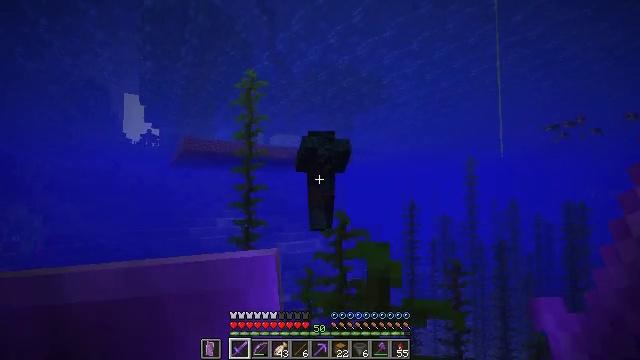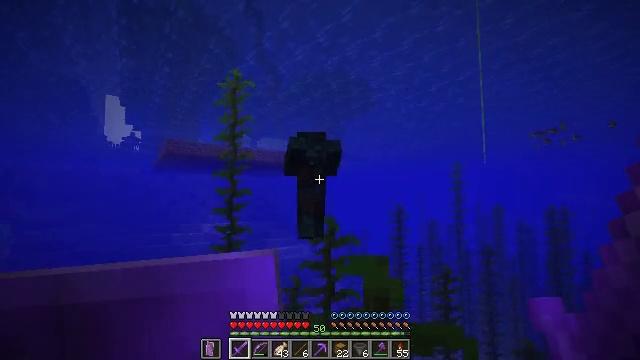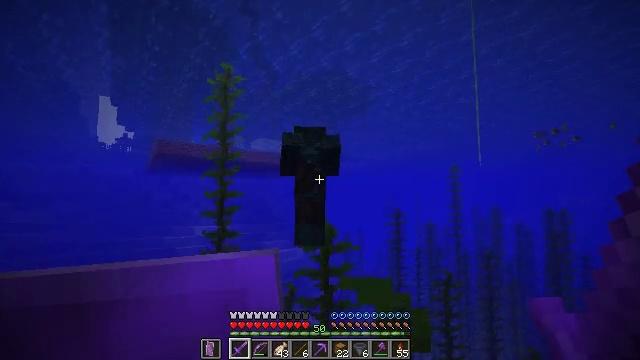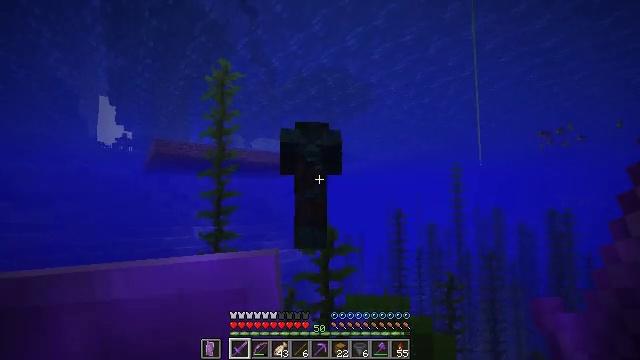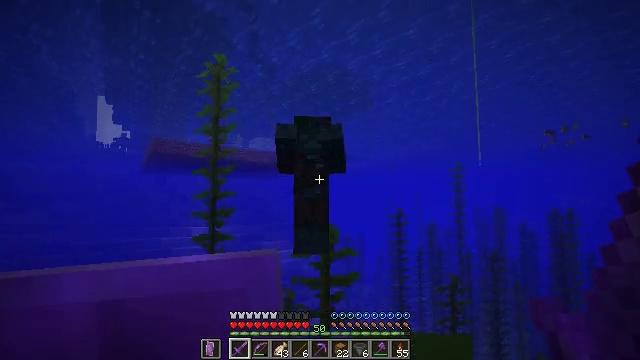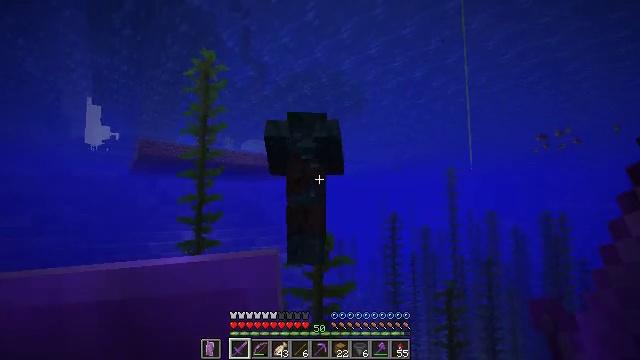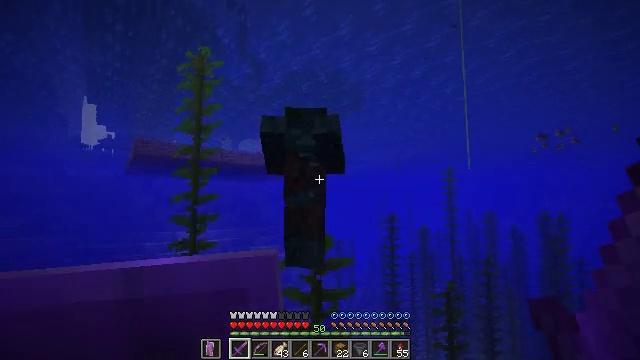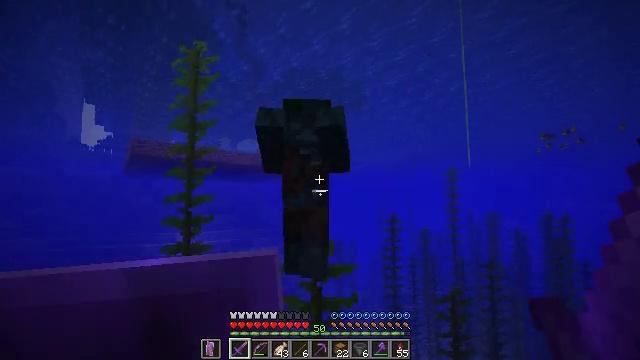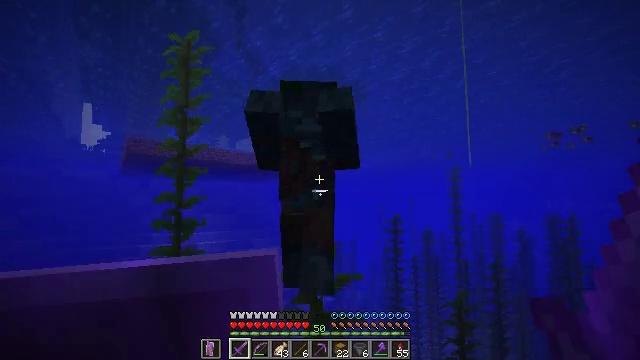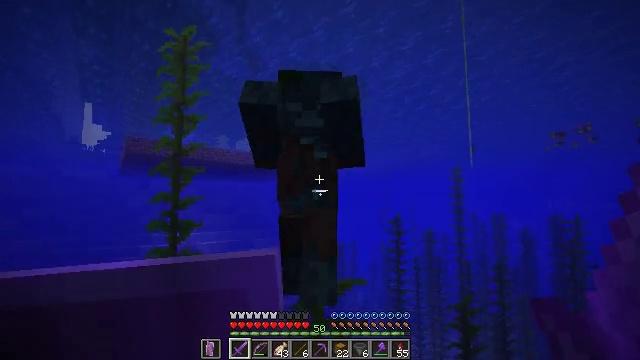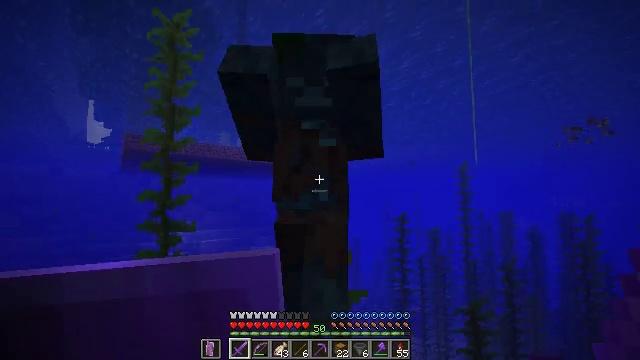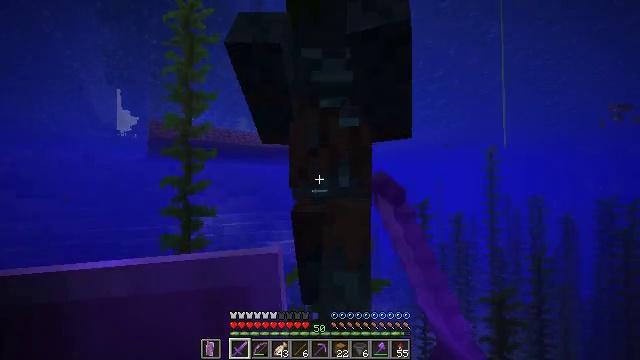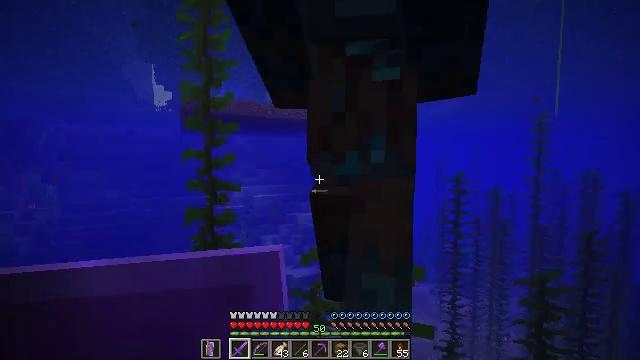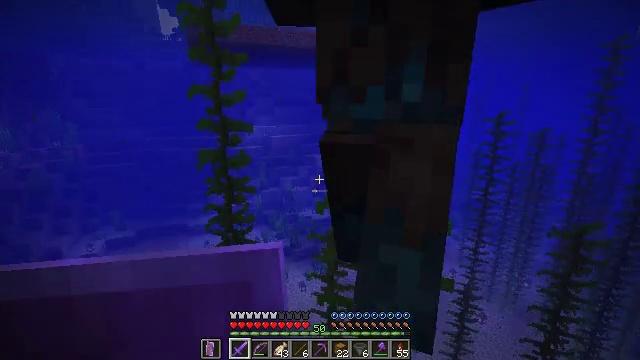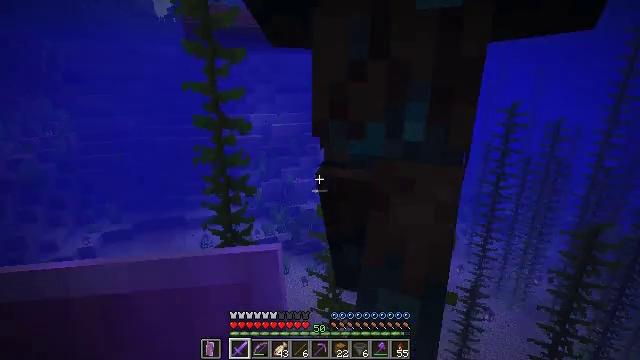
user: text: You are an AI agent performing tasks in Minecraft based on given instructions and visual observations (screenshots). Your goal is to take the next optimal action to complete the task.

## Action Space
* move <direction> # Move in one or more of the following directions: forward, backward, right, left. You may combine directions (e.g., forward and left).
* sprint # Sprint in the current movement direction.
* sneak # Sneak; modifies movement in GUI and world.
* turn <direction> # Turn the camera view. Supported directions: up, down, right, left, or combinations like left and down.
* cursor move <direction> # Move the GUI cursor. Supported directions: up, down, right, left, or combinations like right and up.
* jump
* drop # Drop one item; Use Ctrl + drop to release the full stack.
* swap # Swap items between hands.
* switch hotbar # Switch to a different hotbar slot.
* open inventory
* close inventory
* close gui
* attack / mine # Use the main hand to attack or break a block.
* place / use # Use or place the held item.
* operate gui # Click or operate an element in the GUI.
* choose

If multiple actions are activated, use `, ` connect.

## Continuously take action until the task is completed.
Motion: motion action
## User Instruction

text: Hunt the drowned.
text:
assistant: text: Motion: move forward, sprint, turn right and up
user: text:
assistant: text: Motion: move forward, sprint
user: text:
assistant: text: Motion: move forward, sprint
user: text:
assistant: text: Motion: move forward, sprint
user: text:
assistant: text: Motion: move forward, sprint, turn right
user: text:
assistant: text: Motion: move forward, sprint
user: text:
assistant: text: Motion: move forward, sprint
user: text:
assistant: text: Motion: move forward, sprint
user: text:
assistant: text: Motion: move forward, sprint
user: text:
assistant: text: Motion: move forward, sprint, attack / mine
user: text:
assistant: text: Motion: move forward, sprint, turn left and down, attack / mine
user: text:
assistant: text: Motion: turn left and down, attack / mine
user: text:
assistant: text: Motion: move back, turn left and down
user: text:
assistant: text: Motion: move back, turn down
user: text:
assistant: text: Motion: no_op